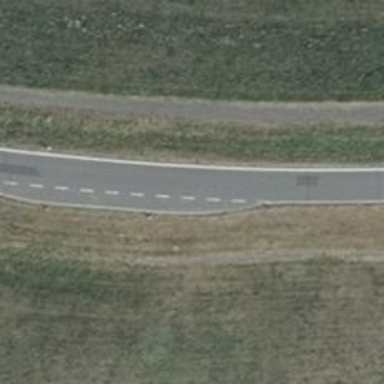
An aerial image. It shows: Passing place on the road.